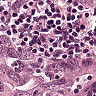
Metastatic tissue present: yes